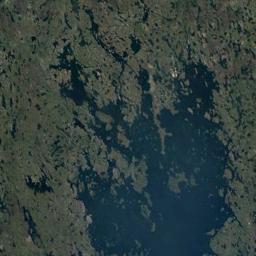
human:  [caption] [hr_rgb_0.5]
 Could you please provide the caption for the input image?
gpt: The blue lake in a wetland is covered by large swaths of dense vegetation .

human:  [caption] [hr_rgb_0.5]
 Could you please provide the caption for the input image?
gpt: Half of this wetland is flooded .

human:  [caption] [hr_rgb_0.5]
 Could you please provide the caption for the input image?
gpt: The wetland consists of dry and green plants and water .

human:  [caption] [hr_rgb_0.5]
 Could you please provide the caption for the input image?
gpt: Many waters of different sizes are surrounded by wetlands .

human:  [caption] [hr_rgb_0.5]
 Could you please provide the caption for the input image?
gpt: There are many water areas on the wetland .